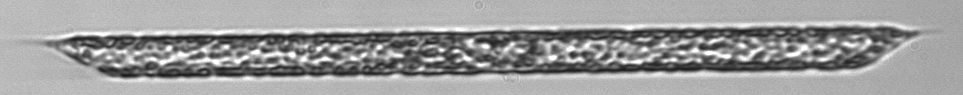
Label: Rhizosolenia